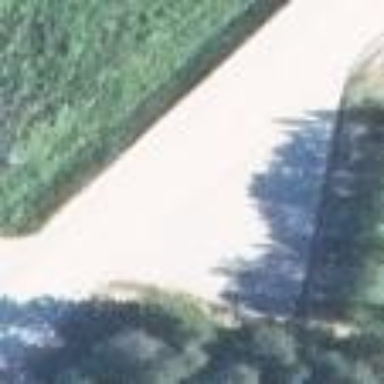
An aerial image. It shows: Rest area along the road.